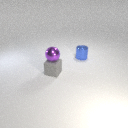
small gray rubber cube below small purple metal sphere